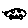
Label: car